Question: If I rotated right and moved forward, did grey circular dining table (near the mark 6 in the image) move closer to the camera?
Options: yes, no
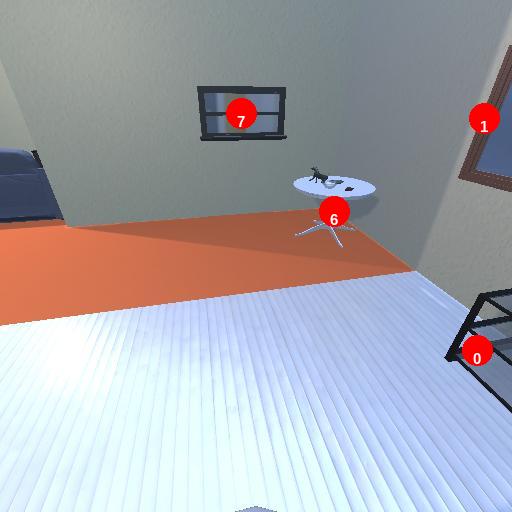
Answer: yes